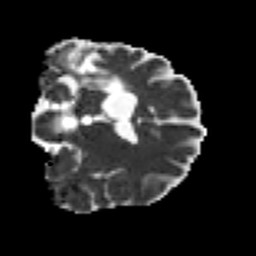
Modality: MD
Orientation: coronal
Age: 40
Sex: female
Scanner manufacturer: siemens
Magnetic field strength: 3 T
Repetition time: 7.3 s
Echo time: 0.087 s